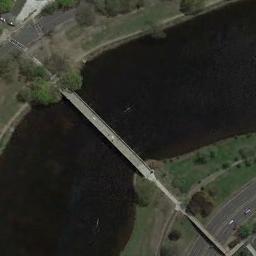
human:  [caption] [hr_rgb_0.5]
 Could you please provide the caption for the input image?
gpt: A bridge built on a dark green river and some roads on one side of the river .

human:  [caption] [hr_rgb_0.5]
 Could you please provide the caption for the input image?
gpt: A bridge connects the land on both sides of the turquoise water, And there are many roads on the land .

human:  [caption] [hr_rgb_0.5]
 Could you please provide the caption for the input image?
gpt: There is a bridge over the river with some roads and plants beside .

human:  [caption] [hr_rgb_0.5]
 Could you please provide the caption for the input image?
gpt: Most of the area the bridge crosses is forest .

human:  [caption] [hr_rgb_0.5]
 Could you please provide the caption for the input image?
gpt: Lots of trees are around the bridge .